Field crop: maize
Growth stage: 1
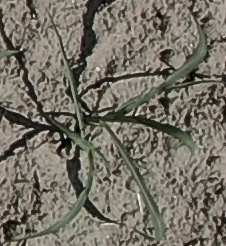
Species: sorghum